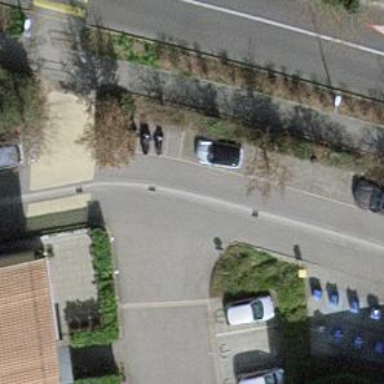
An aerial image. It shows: Asphalt road in living street.